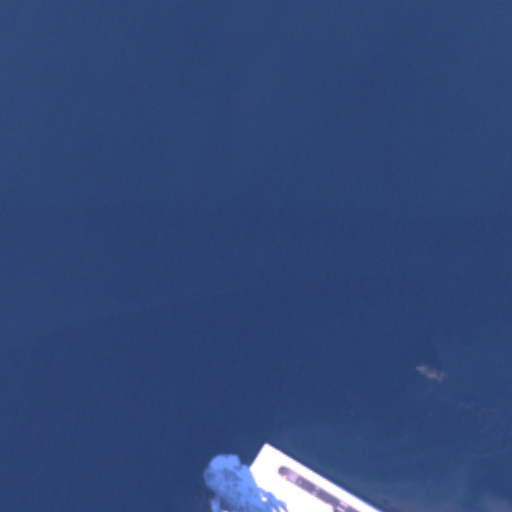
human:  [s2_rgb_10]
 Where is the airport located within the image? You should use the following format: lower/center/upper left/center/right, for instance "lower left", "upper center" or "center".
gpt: The airport is located in the lower right of the image.
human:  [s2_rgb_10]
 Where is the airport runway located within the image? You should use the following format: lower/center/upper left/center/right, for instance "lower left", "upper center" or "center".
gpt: The airport runway is located in the lower right of the image.
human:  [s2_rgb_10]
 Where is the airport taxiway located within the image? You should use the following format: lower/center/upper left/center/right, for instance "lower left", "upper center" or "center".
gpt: The airport taxiway is located in the lower right of the image.
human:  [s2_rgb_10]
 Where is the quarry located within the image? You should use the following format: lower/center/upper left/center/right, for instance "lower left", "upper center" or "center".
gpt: The quarry is located in the lower center of the image.
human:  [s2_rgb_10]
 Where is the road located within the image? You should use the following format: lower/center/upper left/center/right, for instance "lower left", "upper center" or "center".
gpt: The road is located in the lower center of the image.
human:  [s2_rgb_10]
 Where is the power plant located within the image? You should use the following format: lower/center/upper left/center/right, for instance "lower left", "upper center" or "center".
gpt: There is no power plant in the image.